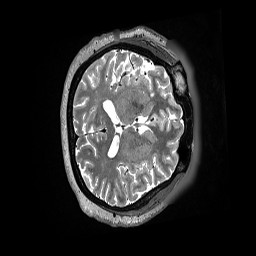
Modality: T2w
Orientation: axial
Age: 55
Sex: male